Question: Given:
- - -
There should be the option on the run configuration dialog, but there is none! How do I make it appear?
Here is my remote tomcat run configuration dialog:

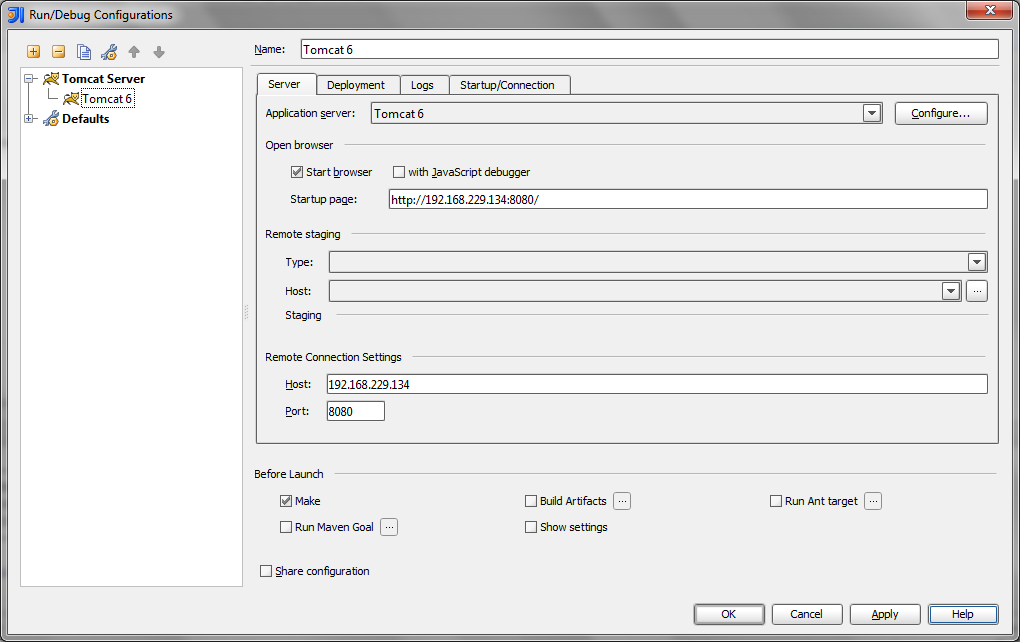
Answer: The "on update" configuration depends on the artifact type your are deploying on the server and if the server is local or remote.
Check that you first selected the artifact to deploy, then the on update configuration should become visible.
From jetbrains <URL>:
> In the run/debug configurations for remote servers, the available
application update options are limited to those for packed artifacts.
Also, the Restart server option is not available.
HIH